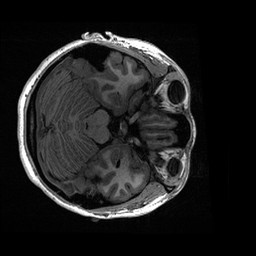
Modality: T1w
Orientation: axial
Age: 19
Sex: female
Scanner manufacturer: ge
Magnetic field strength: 3 T
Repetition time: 0.006952 s
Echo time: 0.00292 s